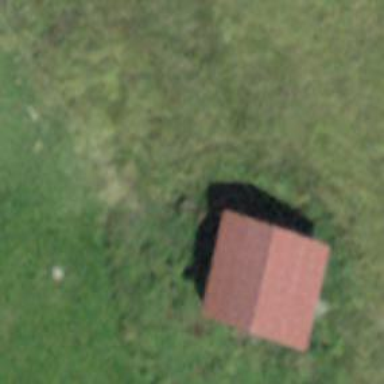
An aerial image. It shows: Shed building.